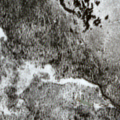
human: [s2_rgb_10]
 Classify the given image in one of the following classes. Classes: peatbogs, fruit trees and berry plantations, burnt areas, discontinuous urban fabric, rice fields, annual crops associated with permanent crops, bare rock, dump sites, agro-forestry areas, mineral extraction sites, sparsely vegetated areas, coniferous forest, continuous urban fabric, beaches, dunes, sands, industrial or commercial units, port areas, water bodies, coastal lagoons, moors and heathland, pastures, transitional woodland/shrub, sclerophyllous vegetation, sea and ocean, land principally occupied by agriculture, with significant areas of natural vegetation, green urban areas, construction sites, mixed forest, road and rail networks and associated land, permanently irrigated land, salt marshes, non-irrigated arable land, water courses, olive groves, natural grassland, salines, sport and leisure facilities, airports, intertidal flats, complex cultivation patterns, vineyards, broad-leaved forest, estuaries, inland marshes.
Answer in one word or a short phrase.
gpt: coniferous forest, moors and heathland, bare rock